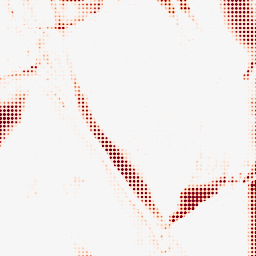
Category: morphological
Decomposition family: morphological_ellipse
Decomposition parameters: operation: opening
width: 5
height: 50
Upsampling method: sinc_hamming
Upsampling parameters: scale: 8
kernel_size: 4
Upsampling scale: 8